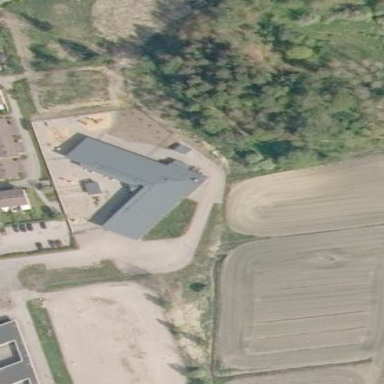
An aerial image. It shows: Kindergarten building.